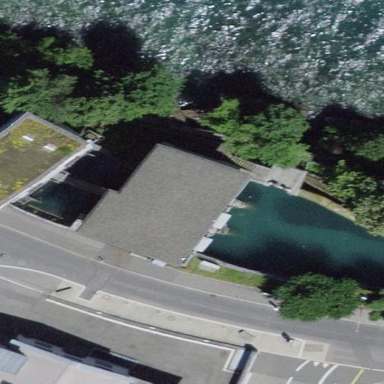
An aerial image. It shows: Building with hydro power generator.